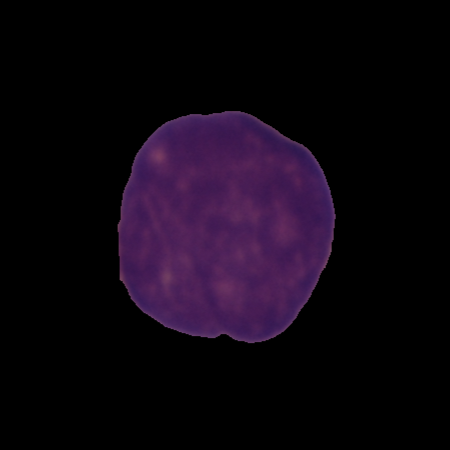
Label: cancer